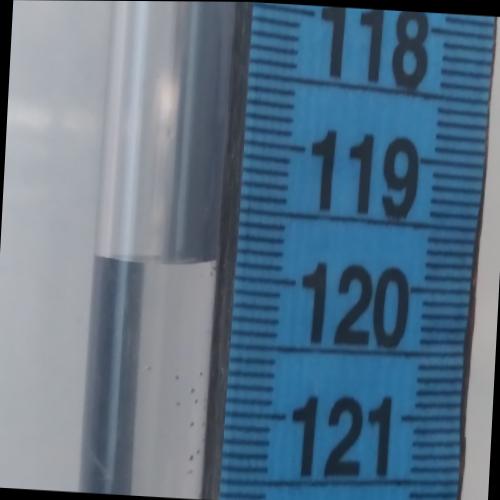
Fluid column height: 119.9 cm